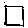
Label: square